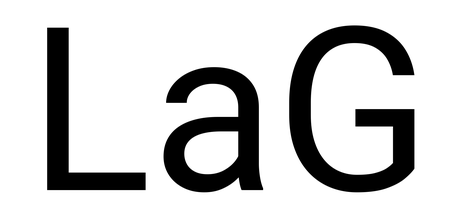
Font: Roboto_Regular